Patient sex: M
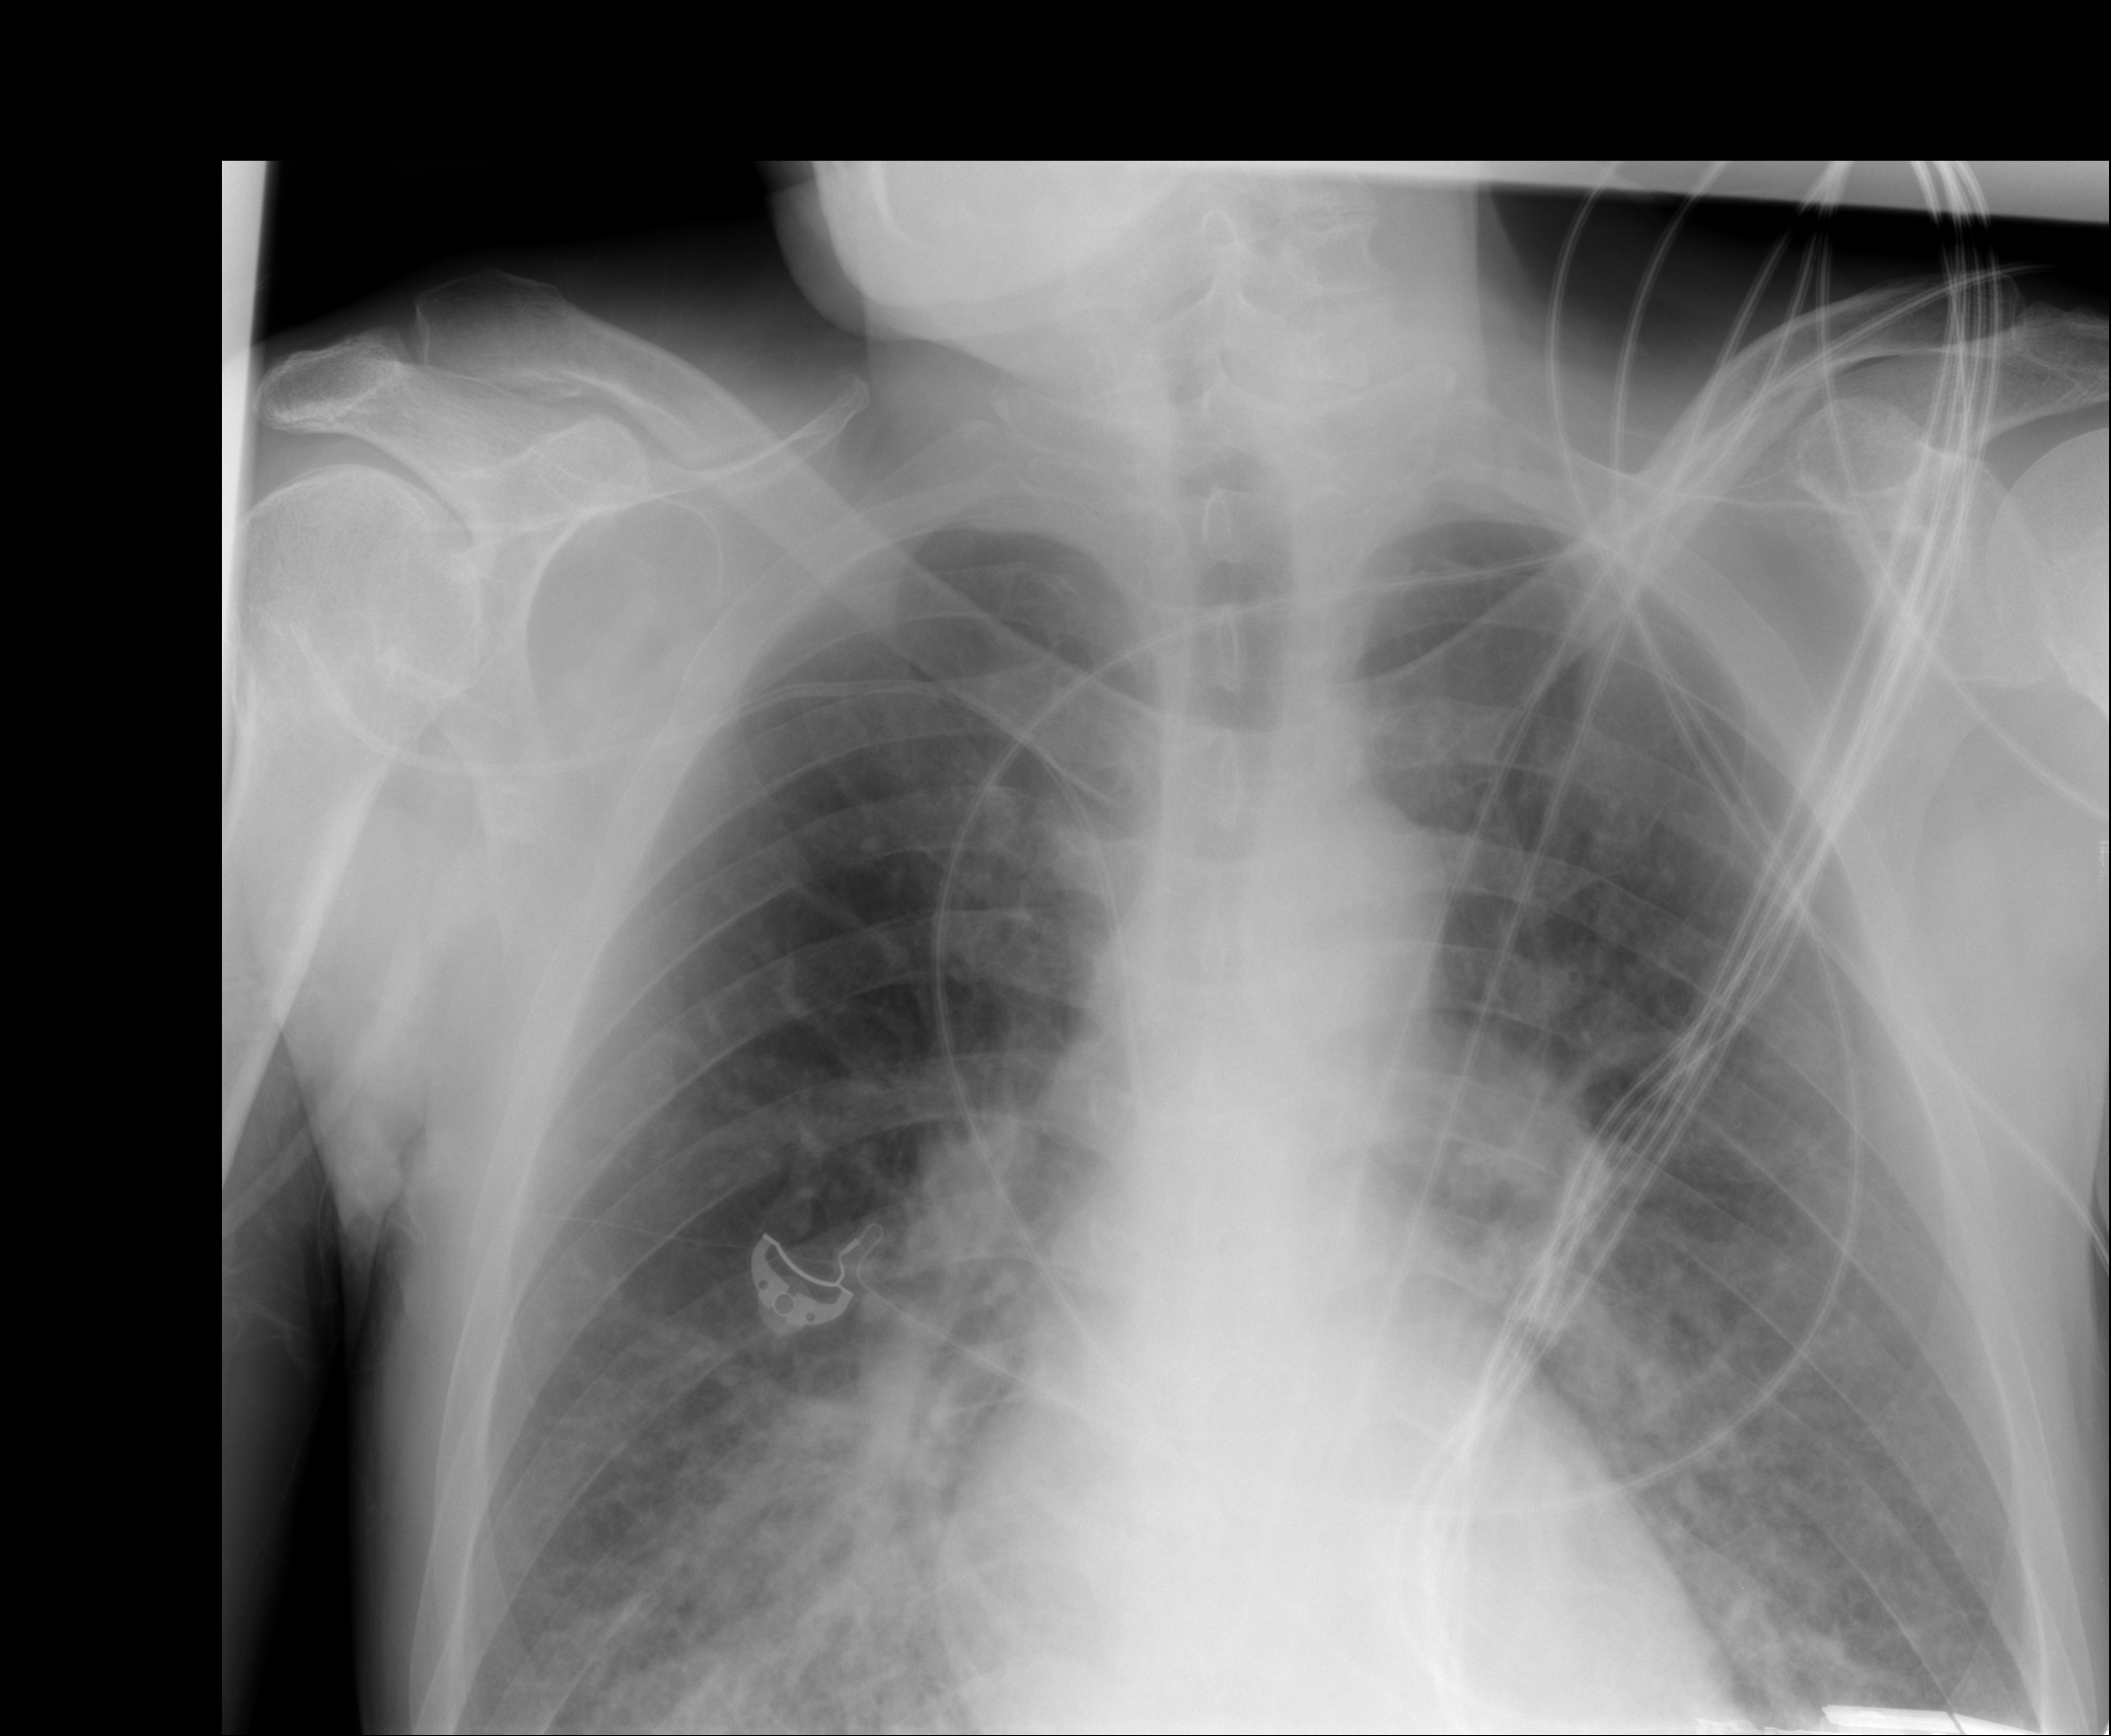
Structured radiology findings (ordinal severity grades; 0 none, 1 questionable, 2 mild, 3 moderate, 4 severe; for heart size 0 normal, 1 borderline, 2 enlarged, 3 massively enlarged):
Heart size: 0
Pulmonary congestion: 2
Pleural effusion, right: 0
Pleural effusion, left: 0
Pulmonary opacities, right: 2
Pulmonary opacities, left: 2
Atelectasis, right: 2
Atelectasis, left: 1